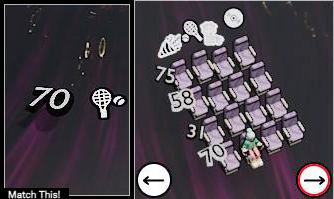
Task: seats
Answer: yes